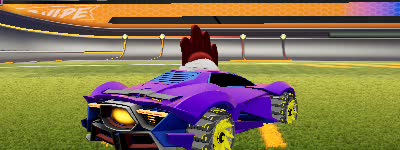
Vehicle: werewolf